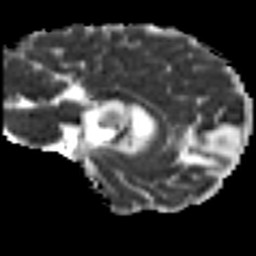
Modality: MD
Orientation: sagittal
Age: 48
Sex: male
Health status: ill
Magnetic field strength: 3 T
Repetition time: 8.4 s
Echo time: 0.0926 s